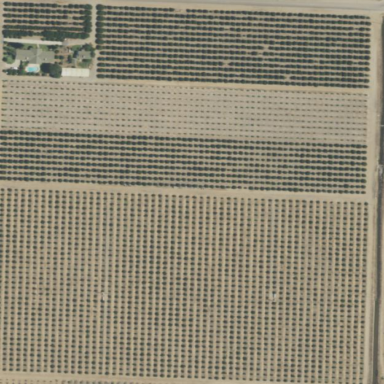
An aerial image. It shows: Orange orchard with rows of vibrant orange trees.